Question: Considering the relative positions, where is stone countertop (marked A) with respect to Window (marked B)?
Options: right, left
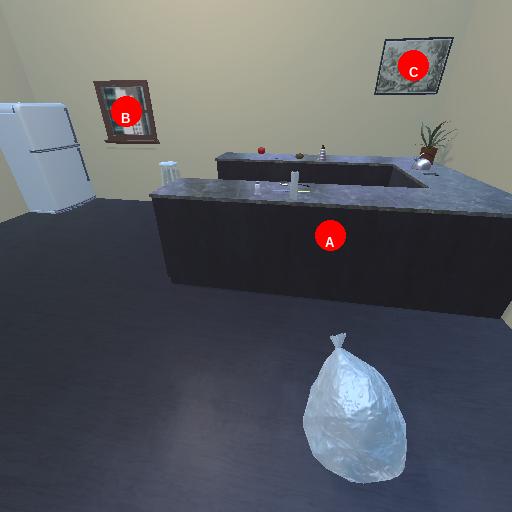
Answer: right